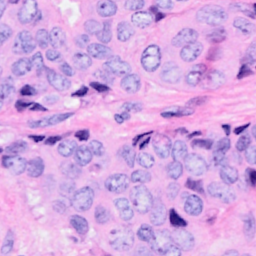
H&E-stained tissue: Breast